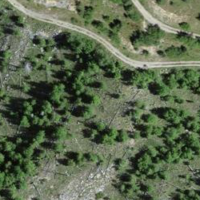
EUNIS habitat code: 43
Species observed at this site:
Populus tremula
Prunella collaris
Podarcis muralis